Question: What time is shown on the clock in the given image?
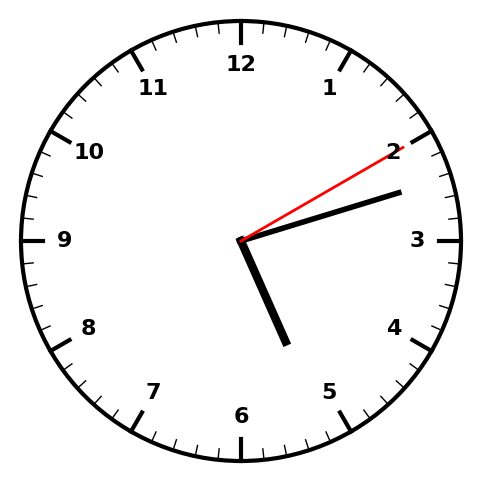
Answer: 05:12:10